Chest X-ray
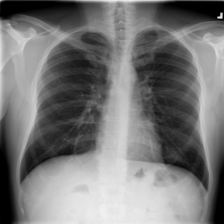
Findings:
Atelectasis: negative
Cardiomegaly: negative
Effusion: negative
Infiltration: negative
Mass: positive
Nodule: negative
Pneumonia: negative
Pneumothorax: negative
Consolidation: negative
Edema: negative
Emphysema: negative
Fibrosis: negative
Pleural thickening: negative
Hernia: negative